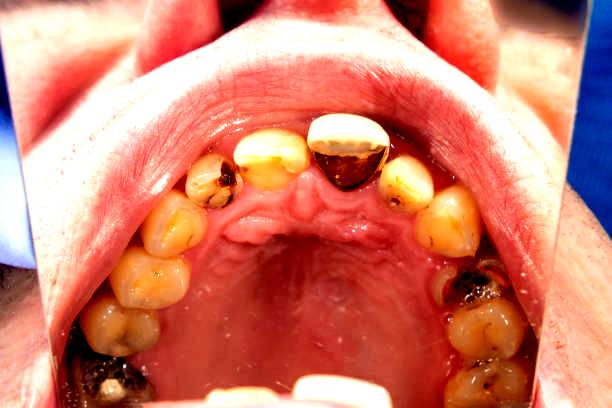
Condition: Gingivitis